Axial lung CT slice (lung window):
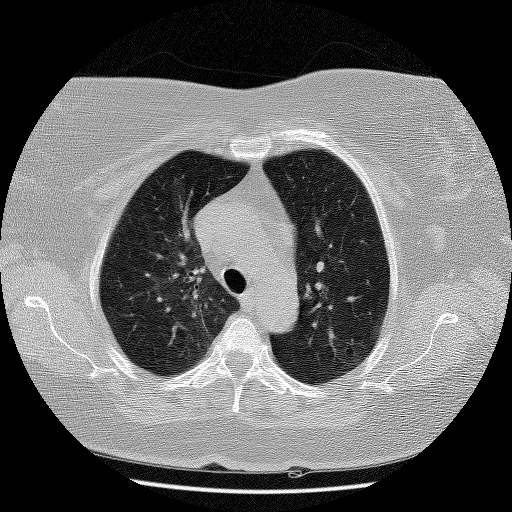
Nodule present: no